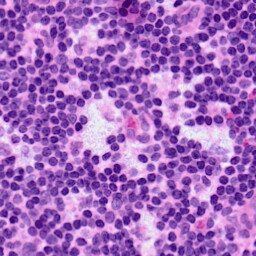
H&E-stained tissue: LymphNode